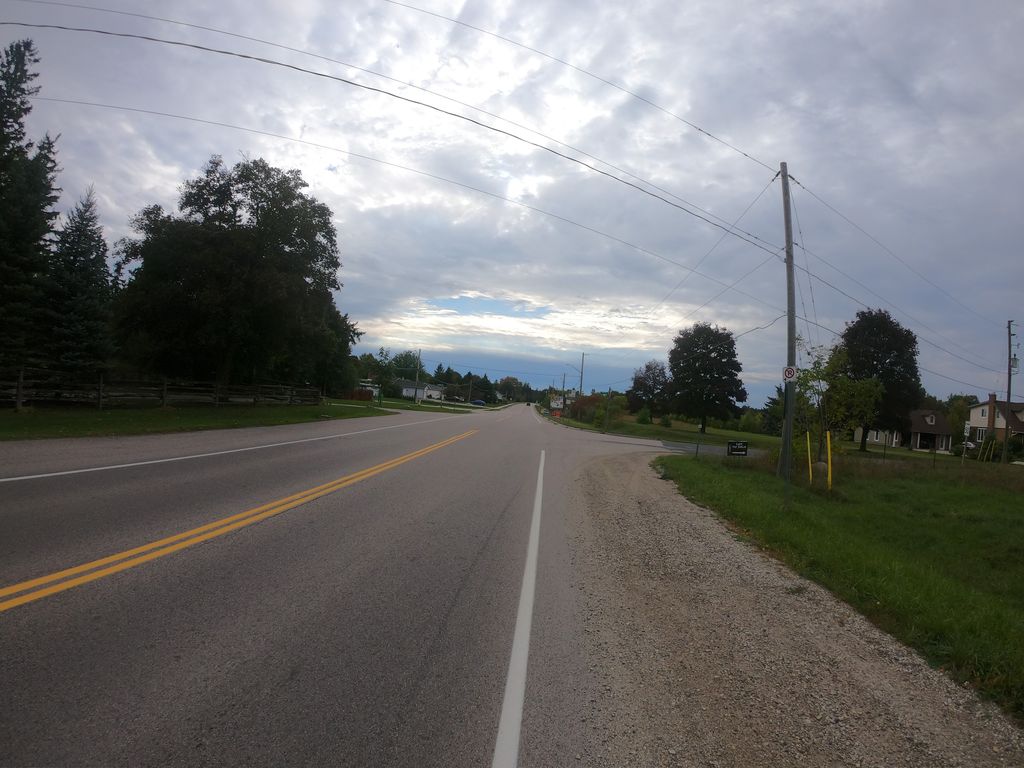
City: kitchener-waterloo